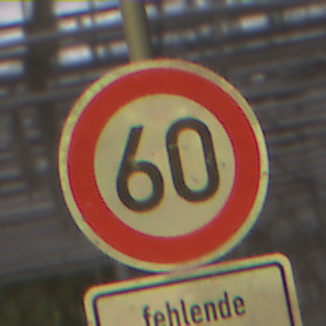
Verkehrszeichen: Geschwindigkeit60
Zusatzzeichen unten: HinweiseAufGefahrenDurchVerbaleAngabe7
Umgebung: Roofed, Special
Tageszeit: Midday
Wetter: Overcast
Licht: Natural
Jahreszeit: NotSpecified
Kontrast: LowContrast